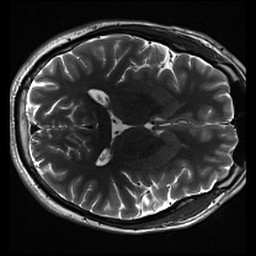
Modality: inplaneT2
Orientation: axial